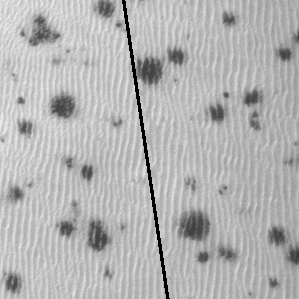
Label: frost